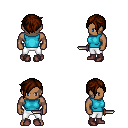
a pixel art fantasy rpg character, male body template, human, dark skin, teal sleeveless shirt, white pants, brown pixie cut hairstyle, maroon shoes, dagger, four views (front, back, left, right), 2x2 character sprite sheet, small pixel art, hard edges, no anti-aliasing